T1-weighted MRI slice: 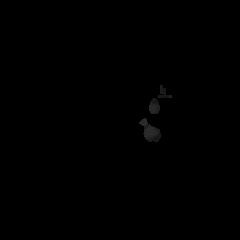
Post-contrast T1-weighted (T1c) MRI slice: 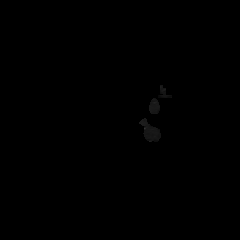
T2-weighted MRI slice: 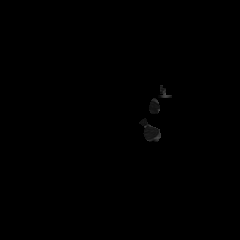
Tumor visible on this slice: no